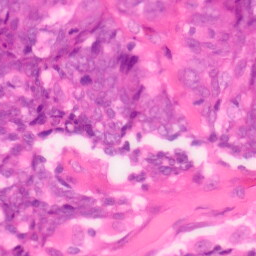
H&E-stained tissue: Colon